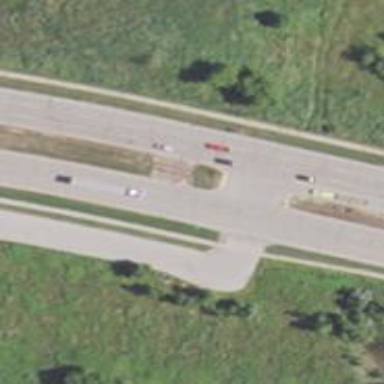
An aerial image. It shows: Primary link highway.